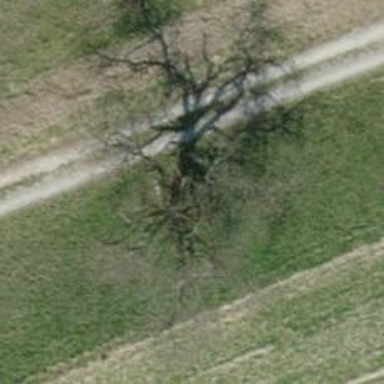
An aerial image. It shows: Beautiful tree in nature.